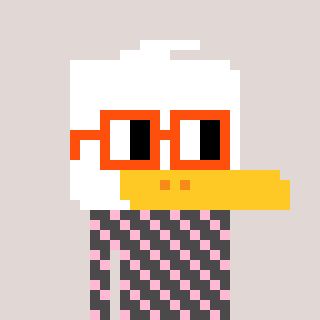
a pixel art character with square orange glasses, a duck-shaped head and a grayscale-colored body on a warm background